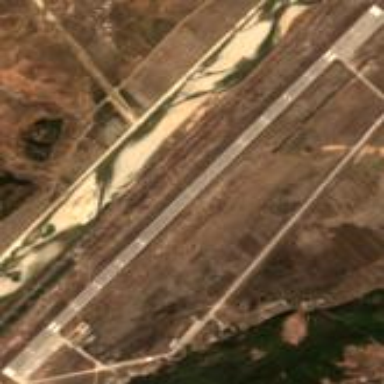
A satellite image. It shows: Concrete runway at airport.